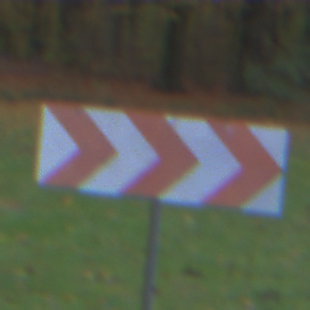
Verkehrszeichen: RichtungstafelnInKurvenGrossLinks
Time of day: SunriseSunset
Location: Outdoor (Nature)
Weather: PartlyCloudy
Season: Autumn
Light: Natural